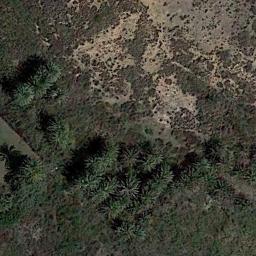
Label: chaparral